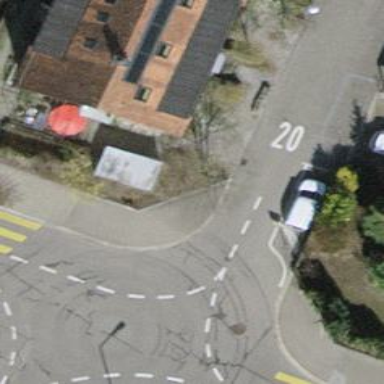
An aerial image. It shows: Kerb serving as barrier.